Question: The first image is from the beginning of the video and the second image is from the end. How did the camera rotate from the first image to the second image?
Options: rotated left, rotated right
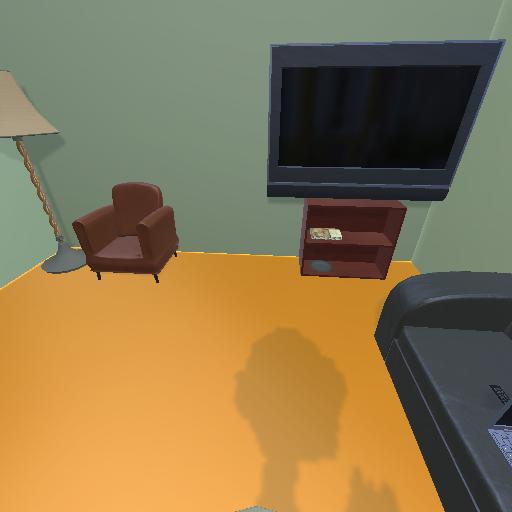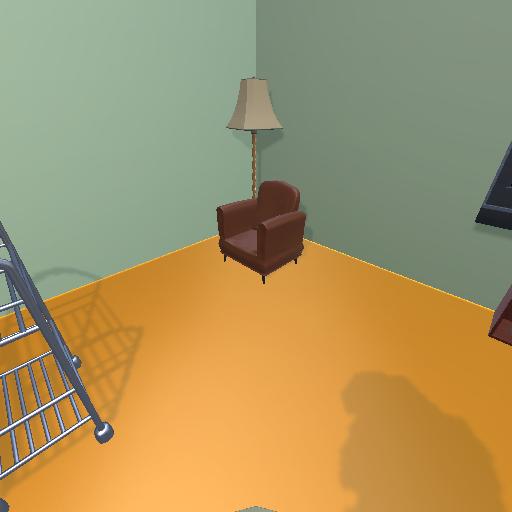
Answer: rotated left